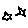
Label: star